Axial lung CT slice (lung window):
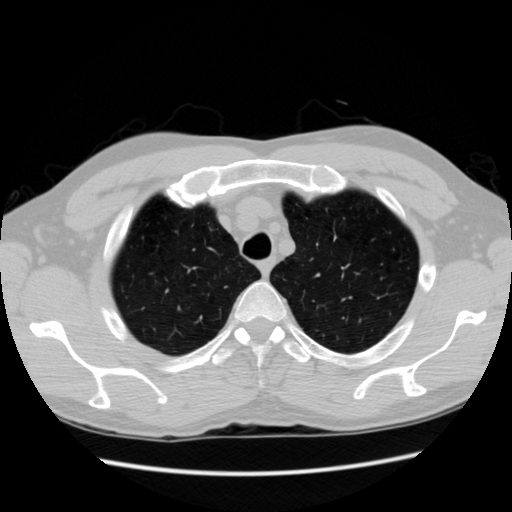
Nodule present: no